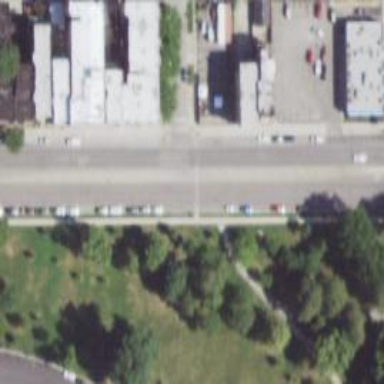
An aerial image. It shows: Footway with traffic island in the middle.